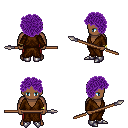
a pixel art fantasy rpg character, male body template, human, dark skin, brown robe, red pants, purple curly afro hairstyle, bracelets, metal boots, spear, four views (front, back, left, right), 2x2 character sprite sheet, small pixel art, hard edges, no anti-aliasing